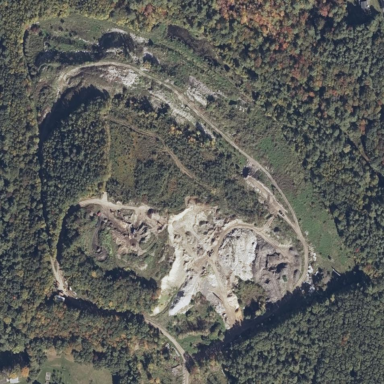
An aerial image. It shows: Industrial area utilized as mine for extracting aggregates.